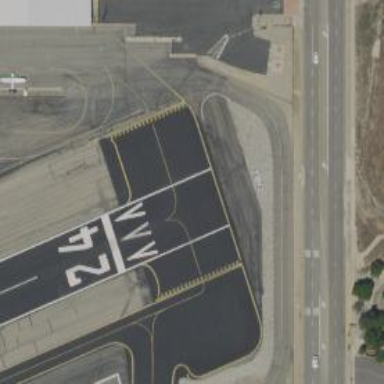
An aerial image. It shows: Runway with displaced threshold at the airport.